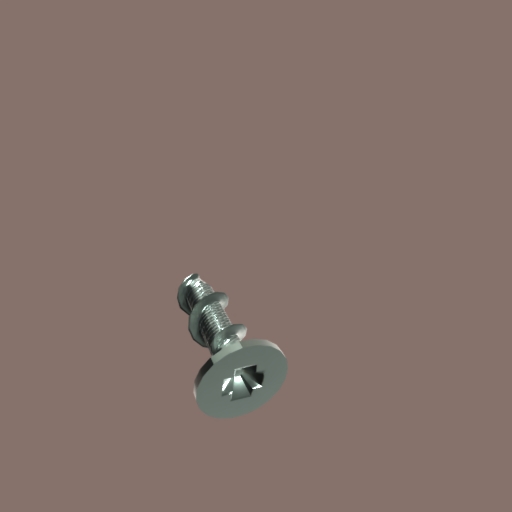
Label: screw